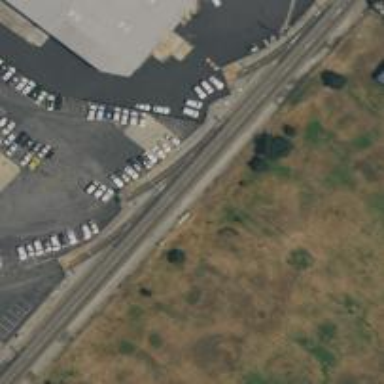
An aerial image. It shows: Railway siding for service.